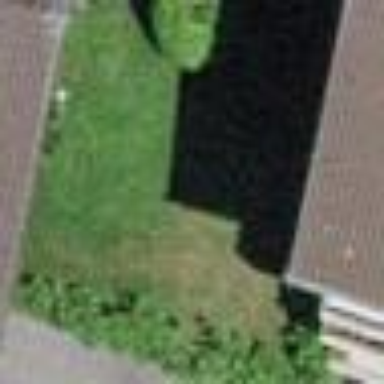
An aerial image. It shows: Group of garages.